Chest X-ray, AP view. Patient: 16 years old, sex M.
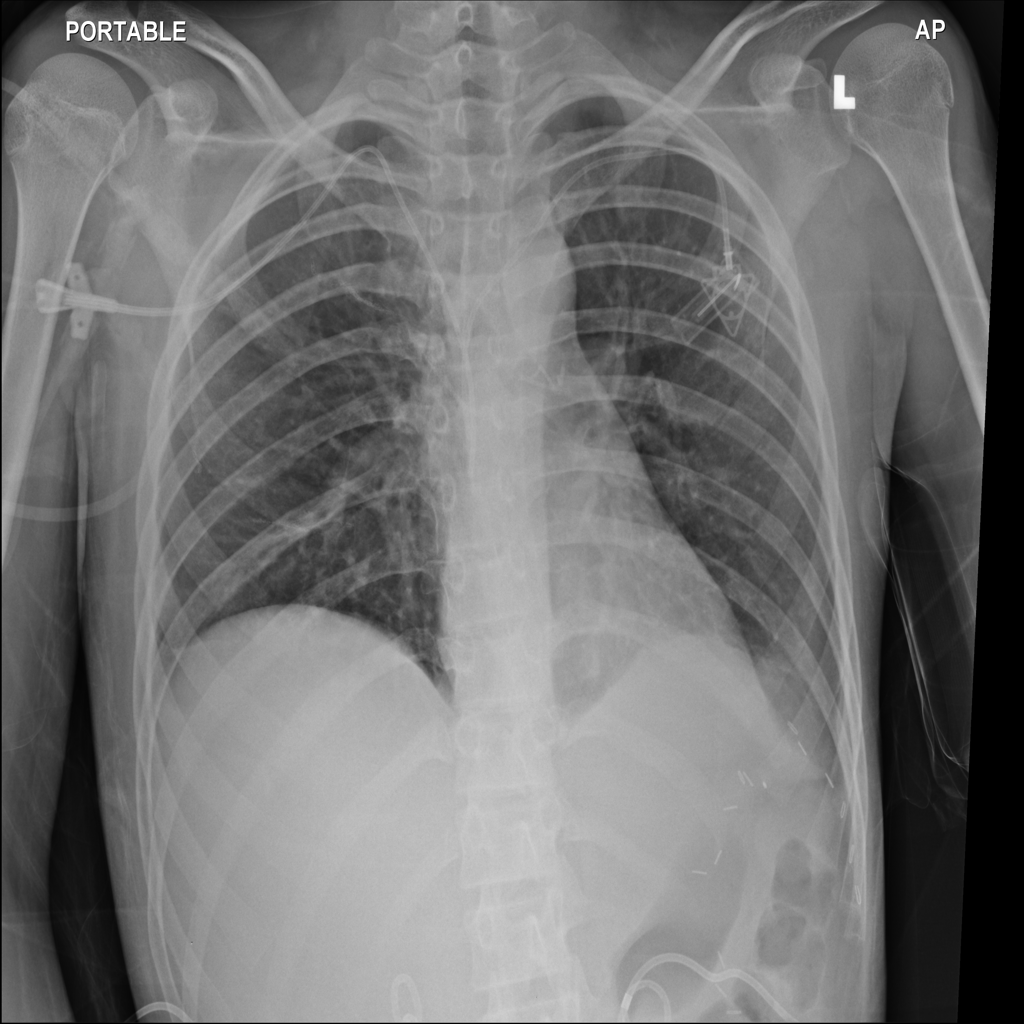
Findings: No Finding